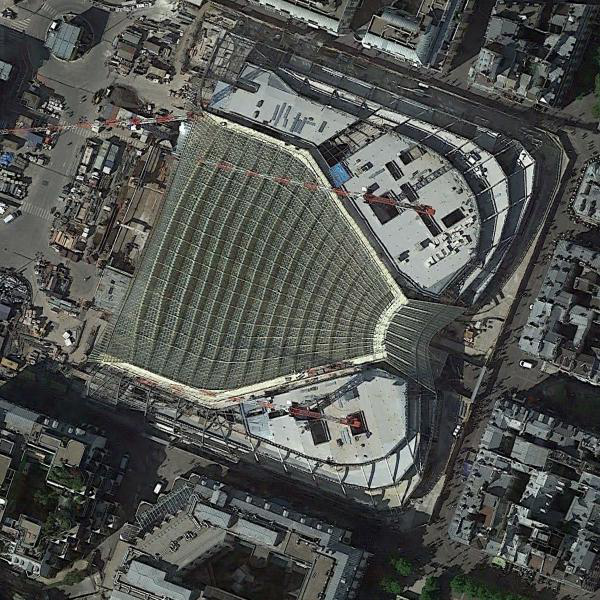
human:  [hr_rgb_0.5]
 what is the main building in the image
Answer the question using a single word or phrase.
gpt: center